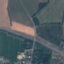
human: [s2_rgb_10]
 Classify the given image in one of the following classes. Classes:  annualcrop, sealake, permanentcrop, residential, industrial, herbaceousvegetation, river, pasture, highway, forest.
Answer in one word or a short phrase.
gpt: Highway